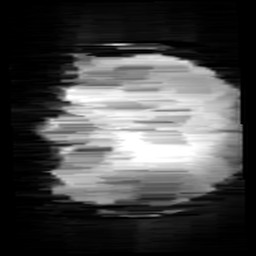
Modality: minIP
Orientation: coronal
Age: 10
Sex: male
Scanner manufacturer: siemens
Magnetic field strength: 3 T
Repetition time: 0.027 s
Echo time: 0.02 s